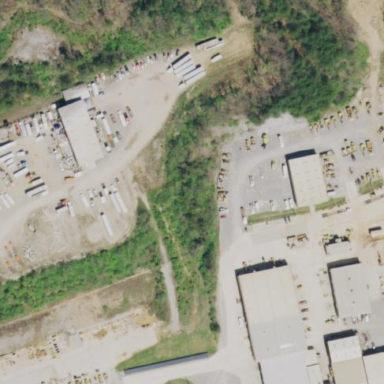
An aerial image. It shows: Brownfield site.